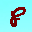
Label: 8